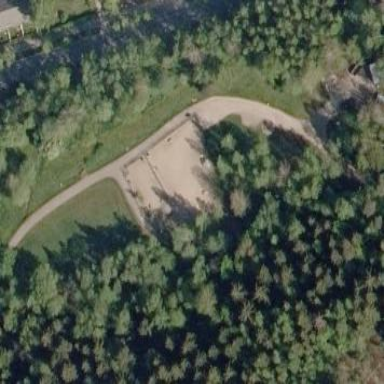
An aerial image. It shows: Fenced dog park area for leisure land.